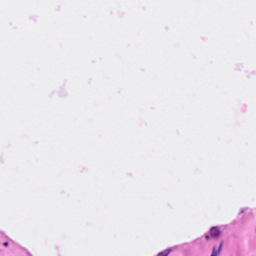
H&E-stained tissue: Breast